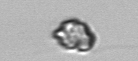
Label: Dinophyceae